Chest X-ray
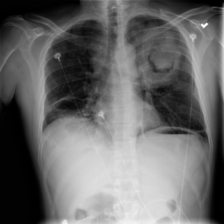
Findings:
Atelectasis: negative
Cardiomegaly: negative
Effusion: negative
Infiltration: negative
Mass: negative
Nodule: negative
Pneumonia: negative
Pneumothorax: negative
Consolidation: negative
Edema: negative
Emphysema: negative
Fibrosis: negative
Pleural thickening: negative
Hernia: negative